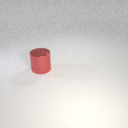
large red metal cylinder